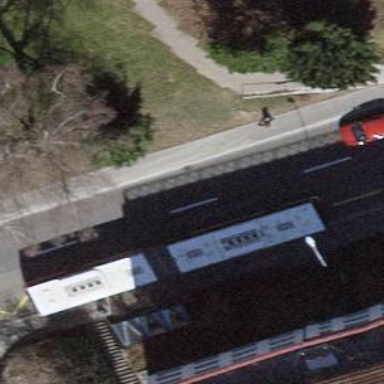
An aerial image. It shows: Trolleybus stop position for public transport.